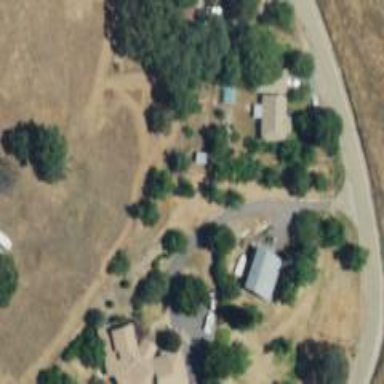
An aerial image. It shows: Driveway.